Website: lowes
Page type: review-order
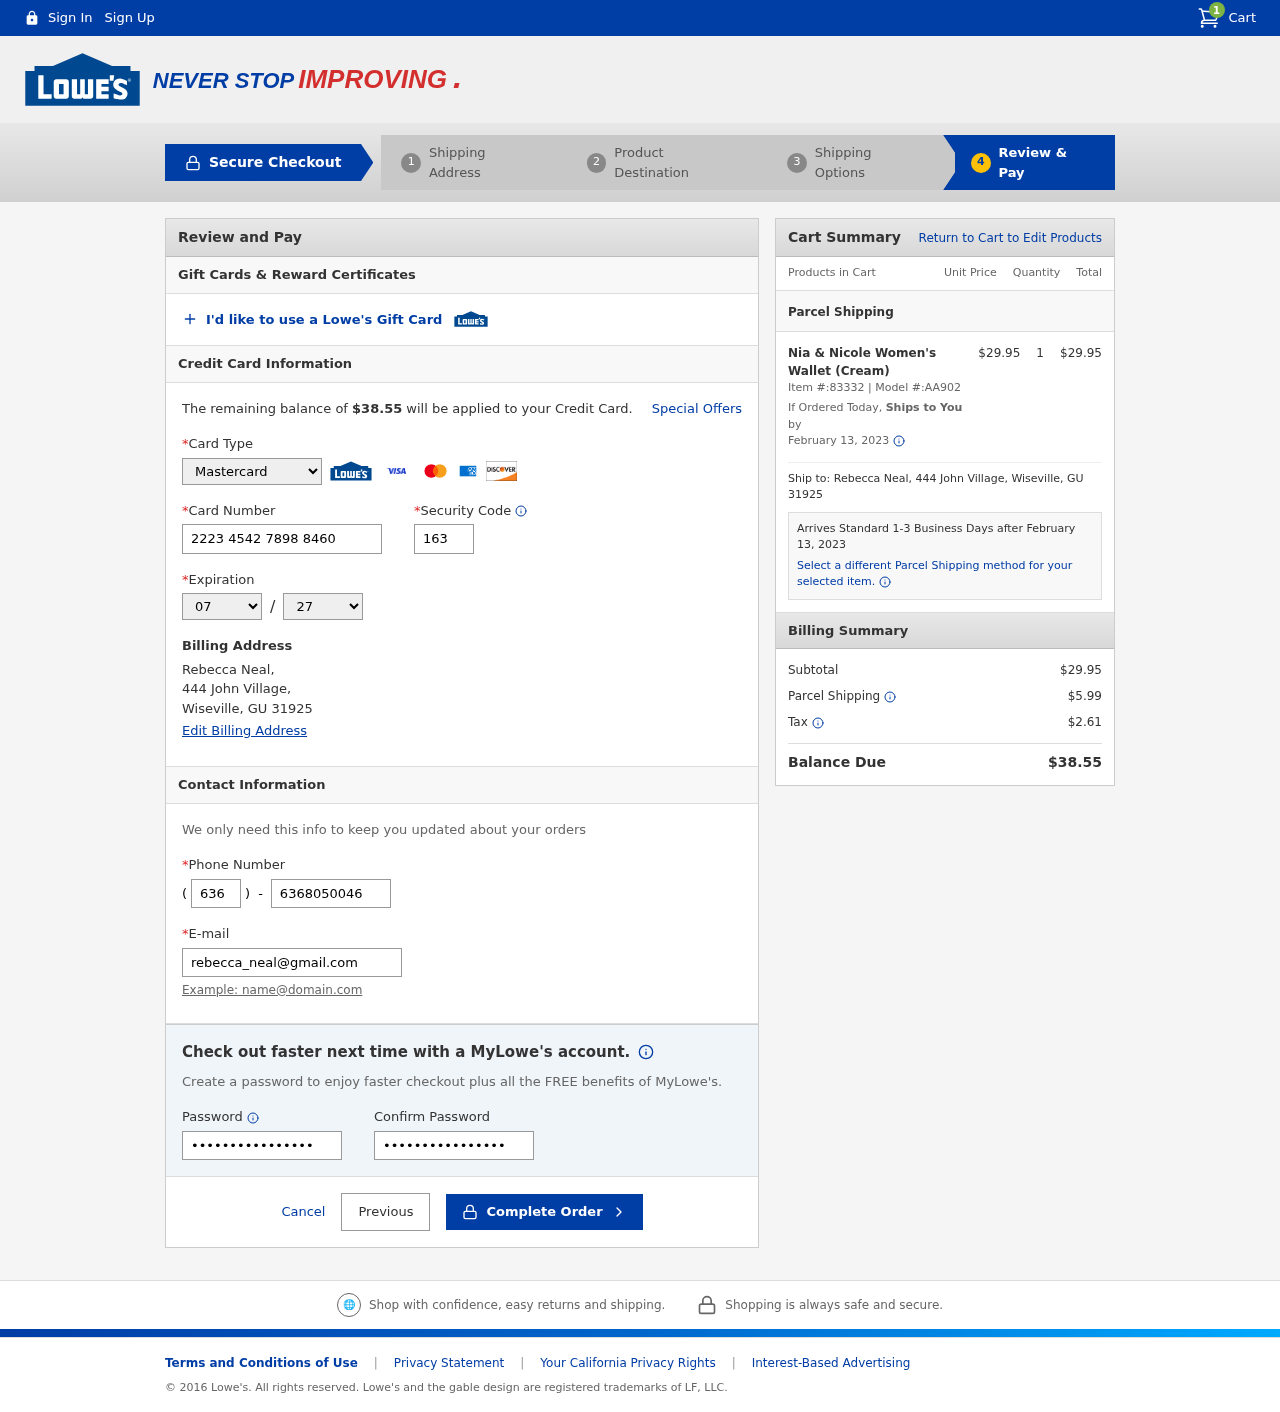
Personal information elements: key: PII_CARD_CVV
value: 163
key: PII_CARD_EXPIRY_MONTH
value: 07
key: PII_CARD_EXPIRY_YEAR
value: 27
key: PII_CARD_NUMBER
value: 2223 4542 7898 8460
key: PII_CARD_TYPE
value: Mastercard
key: PII_CITY
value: Wiseville
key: PII_EMAIL
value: rebecca_neal@gmail.com
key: PII_FULLNAME
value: Rebecca Neal,
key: PII_PHONE
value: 6368050046
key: PII_PHONE_AREA
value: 636
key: PII_POSTCODE
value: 31925
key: PII_STATE_ABBR
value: GU
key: PII_STREET
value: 444 John Village
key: PII_STREET
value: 444 John Village,
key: PII_FULLNAME2
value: Rebecca Neal
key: PII_STATE
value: GU
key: PII_POSTCODE_FULL
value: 31925
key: PII_CITY_STATE
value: Wiseville, GU
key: PII_CITY_STATE_ZIP
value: Wiseville, GU 31925
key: PII_POSTCODE_NUMERIC
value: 31925
Product elements: key: PRODUCT1_NAME
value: Nia & Nicole Women's Wallet (Cream)
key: PRODUCT1_PRICE
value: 29.95
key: PRODUCT1_QUANTITY
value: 1
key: PRODUCT1_ITEM_NUMBER
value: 83332
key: PRODUCT1_MODEL_NUMBER
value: AA902
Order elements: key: ORDER_NUM_ITEMS
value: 1
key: ORDER_TOTAL
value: $38.55
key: ORDER_SHIPPING_DATE
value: February 13, 2023
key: ORDER_SUBTOTAL
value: $29.95
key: ORDER_SHIPPING_DATE2
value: February 13, 2023
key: ORDER_SUBTOTAL2
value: $29.95
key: ORDER_SHIPPING_COST
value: $5.99
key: ORDER_TAX
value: $2.61